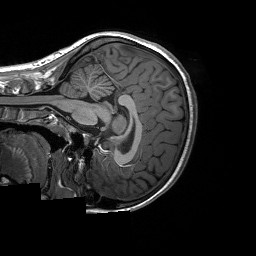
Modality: T1w
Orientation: sagittal
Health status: ill
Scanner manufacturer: siemens
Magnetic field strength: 3 T
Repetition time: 2.3 s
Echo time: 0.00226 s